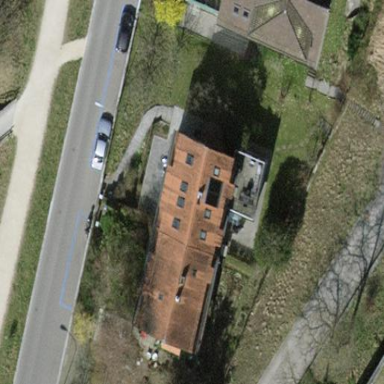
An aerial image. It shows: Semi-detached house.